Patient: sex M, age 76
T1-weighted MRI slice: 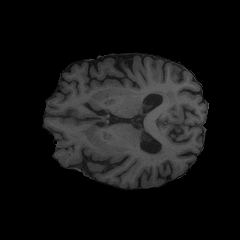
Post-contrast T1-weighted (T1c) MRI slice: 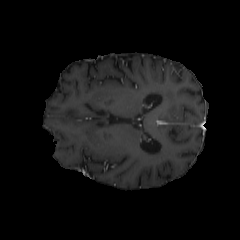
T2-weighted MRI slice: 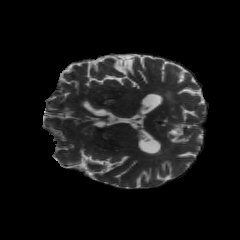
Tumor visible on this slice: no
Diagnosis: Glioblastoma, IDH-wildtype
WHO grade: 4